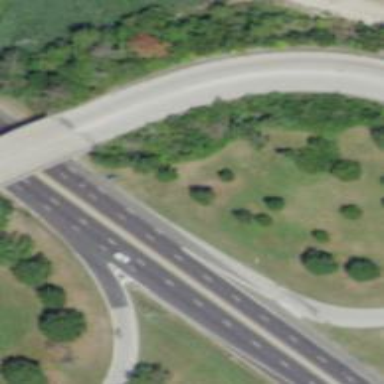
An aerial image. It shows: Trunk link highway with asphalt surface.